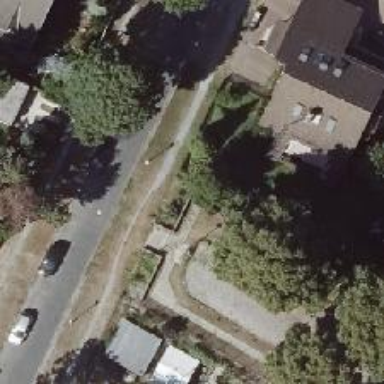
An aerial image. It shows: Ground-level sidewalk.